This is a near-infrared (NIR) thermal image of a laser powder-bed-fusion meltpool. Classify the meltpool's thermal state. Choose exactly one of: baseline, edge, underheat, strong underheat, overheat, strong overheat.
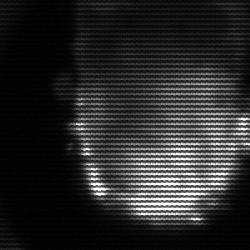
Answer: baseline